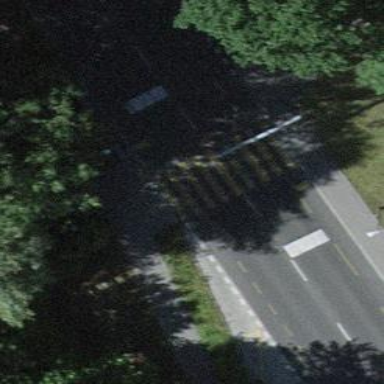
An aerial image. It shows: Primary highway with designated cycle lane.